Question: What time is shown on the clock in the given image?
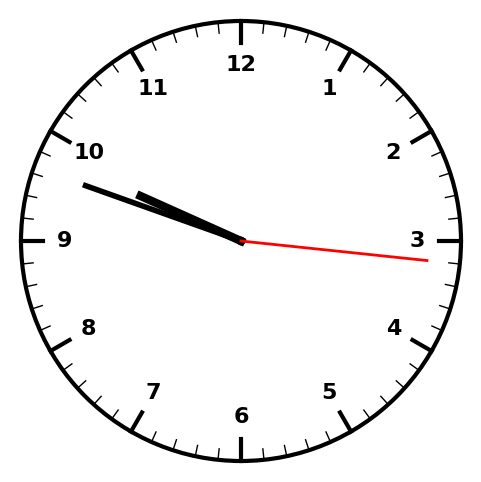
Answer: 09:48:16